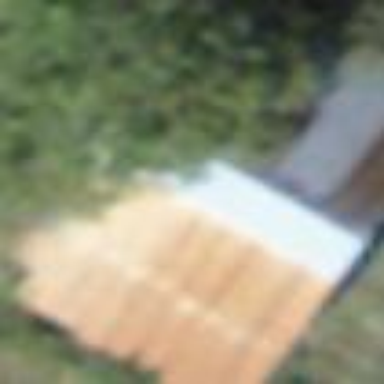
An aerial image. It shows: Rural barn.